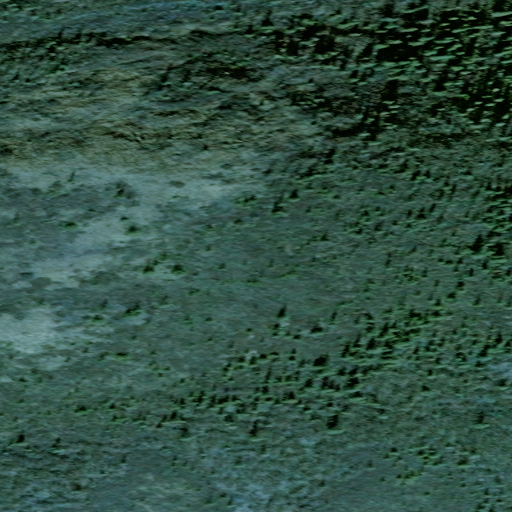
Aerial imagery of mountain in Alaska named Scow Mountain containing only unknown